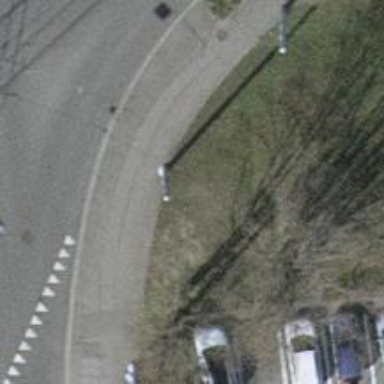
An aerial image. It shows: Support pole.